Question: Tooltip width is not enough to display text inside it. So how can i increase the width of tooltip ? Here is my code:
'''
Ext.onReady(function() {
Ext.tip.QuickTipManager.init();
Ext.create('Ext.tab.Panel', {
width : 500,
height : 200,
style : 'margin: 50px',
renderTo : Ext.getBody(),
items : [{
title : 'Tab One'
}, {
title : 'Tab Two',
tabConfig : {
tooltip : {
text : 'Hello tab one... This is James cook. How r u doing.:)',
title : 'Tooltip Header'
}
}
}, {
title : 'Tab Three'
}]
});
});
'''
I have used:
'''
div.x-tip {
width: 300px !important; height: 100px !important;
}
'''
Width is increasing but tooltip text is not adjusting to the width. I want to make tooltip text a single line. Any idea on this..??

Thanks in advance.
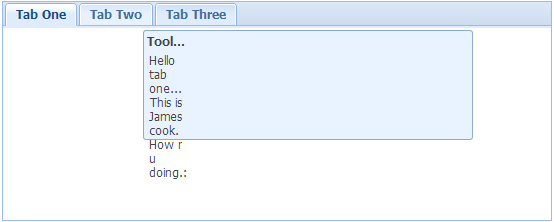
Answer: You can also just set a width property in the tip object.
'''
tooltip : {
text : 'Hello tab one... This is James cook. How r u doing.:)',
title : 'Tooltip Header',
width: 100
}
'''